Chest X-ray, PA view. Patient: 41 years old, sex F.
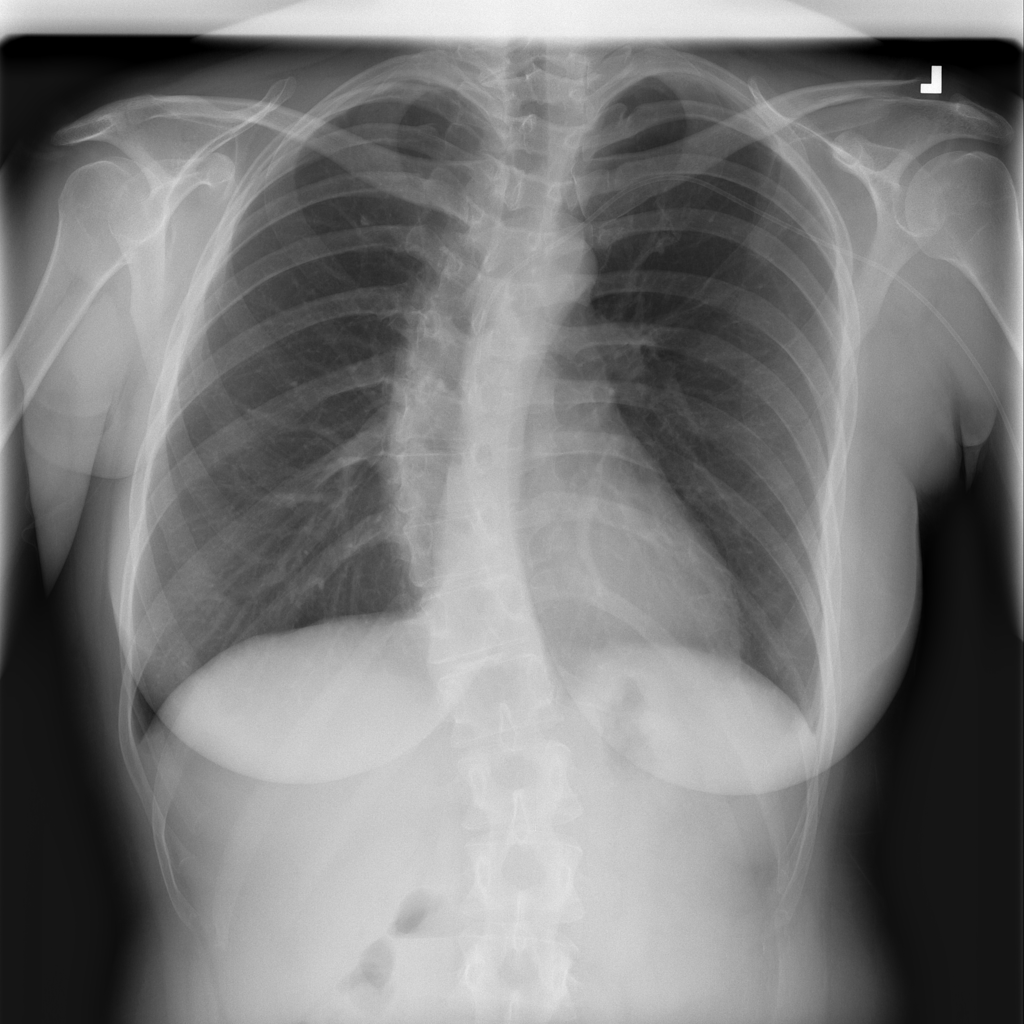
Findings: No Finding